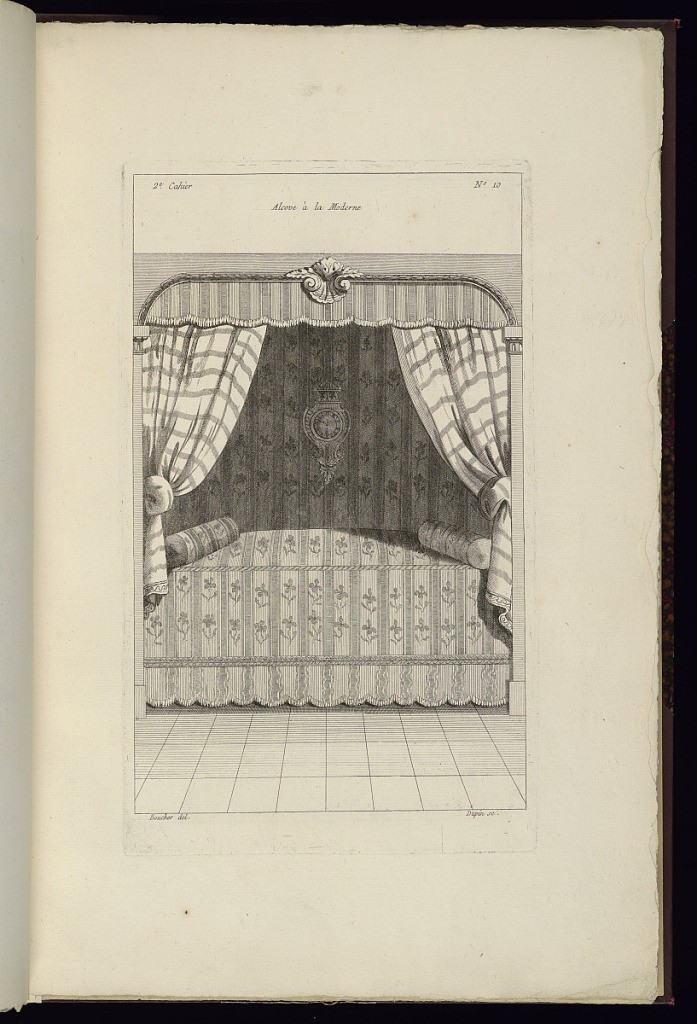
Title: Alcove à la Moderne
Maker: Juste-François Boucher, French, 1736 – 1782
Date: ca. 1775
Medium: Engraving on off white laid paper
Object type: Print
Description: Design for a bed placed within an alcove. The curtains are striped and there is a cartouche at the top center. The bedding and wallcoverings are decorated with rosettes, and there is a pendule clock at the back. The plate is signed.